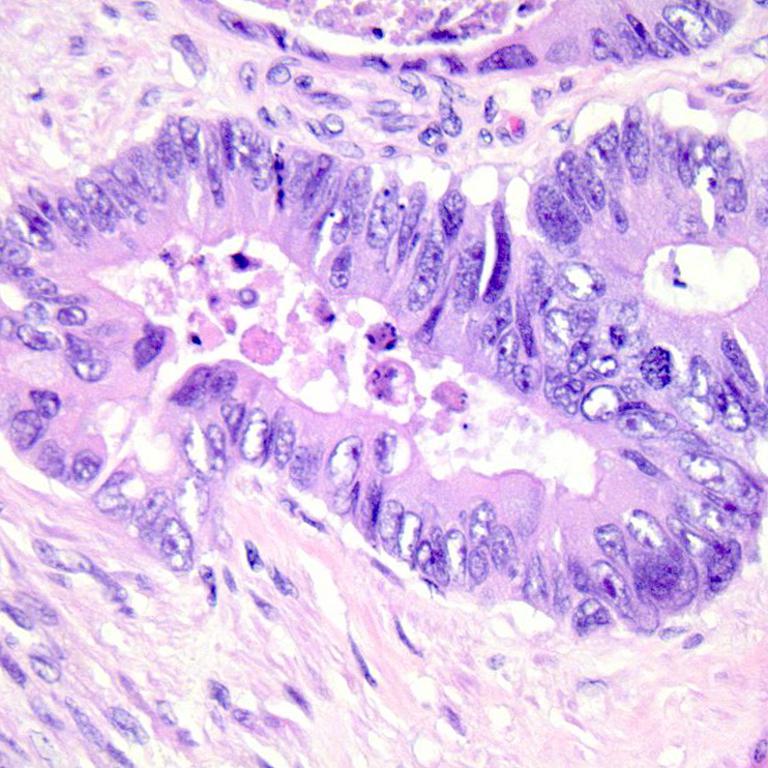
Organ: colon
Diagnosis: adenocarcinomas